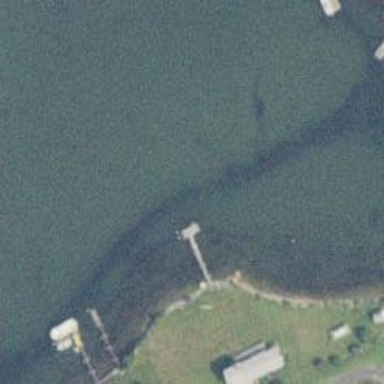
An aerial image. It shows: Man-made pier.